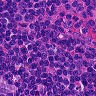
Metastatic tissue present: no